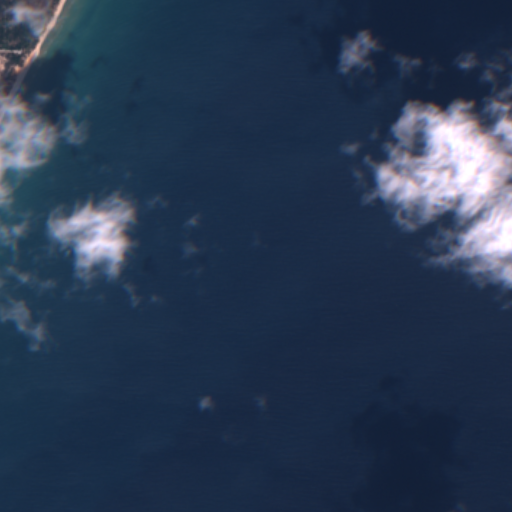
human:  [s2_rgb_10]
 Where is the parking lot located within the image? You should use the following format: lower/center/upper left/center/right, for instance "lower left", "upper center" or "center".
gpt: The parking lot is located in the upper left of the image.
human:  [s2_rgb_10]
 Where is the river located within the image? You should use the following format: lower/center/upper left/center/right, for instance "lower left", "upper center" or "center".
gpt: The river is located in the left of the image.
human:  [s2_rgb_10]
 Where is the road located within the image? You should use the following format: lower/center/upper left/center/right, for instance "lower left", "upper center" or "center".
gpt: The road is located in the upper left of the image.
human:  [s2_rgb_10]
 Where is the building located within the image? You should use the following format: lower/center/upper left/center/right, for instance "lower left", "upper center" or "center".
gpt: The building is located in the upper left of the image.
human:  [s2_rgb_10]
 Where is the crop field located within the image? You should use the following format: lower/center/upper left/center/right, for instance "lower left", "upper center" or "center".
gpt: There is no crop field in the image.